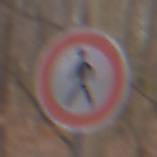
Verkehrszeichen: VerbotFussgaenger
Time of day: Midday
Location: Outdoor (Nature)
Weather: Overcast
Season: Autumn
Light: Natural